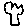
Label: tree